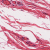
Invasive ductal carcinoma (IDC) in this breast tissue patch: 0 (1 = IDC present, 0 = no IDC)